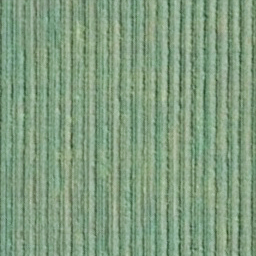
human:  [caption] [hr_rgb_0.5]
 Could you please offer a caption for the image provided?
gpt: There is a piece of cropland .

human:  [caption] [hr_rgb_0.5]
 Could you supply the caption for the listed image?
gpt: It is a piece of farmland .

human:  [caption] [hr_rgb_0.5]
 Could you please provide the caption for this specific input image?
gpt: It is a piece of cropland .

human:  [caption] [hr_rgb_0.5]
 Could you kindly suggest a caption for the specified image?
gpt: There is a piece of farmland .

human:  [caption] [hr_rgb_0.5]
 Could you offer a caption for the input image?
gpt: Here is a piece of farmland .